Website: lowes
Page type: cart
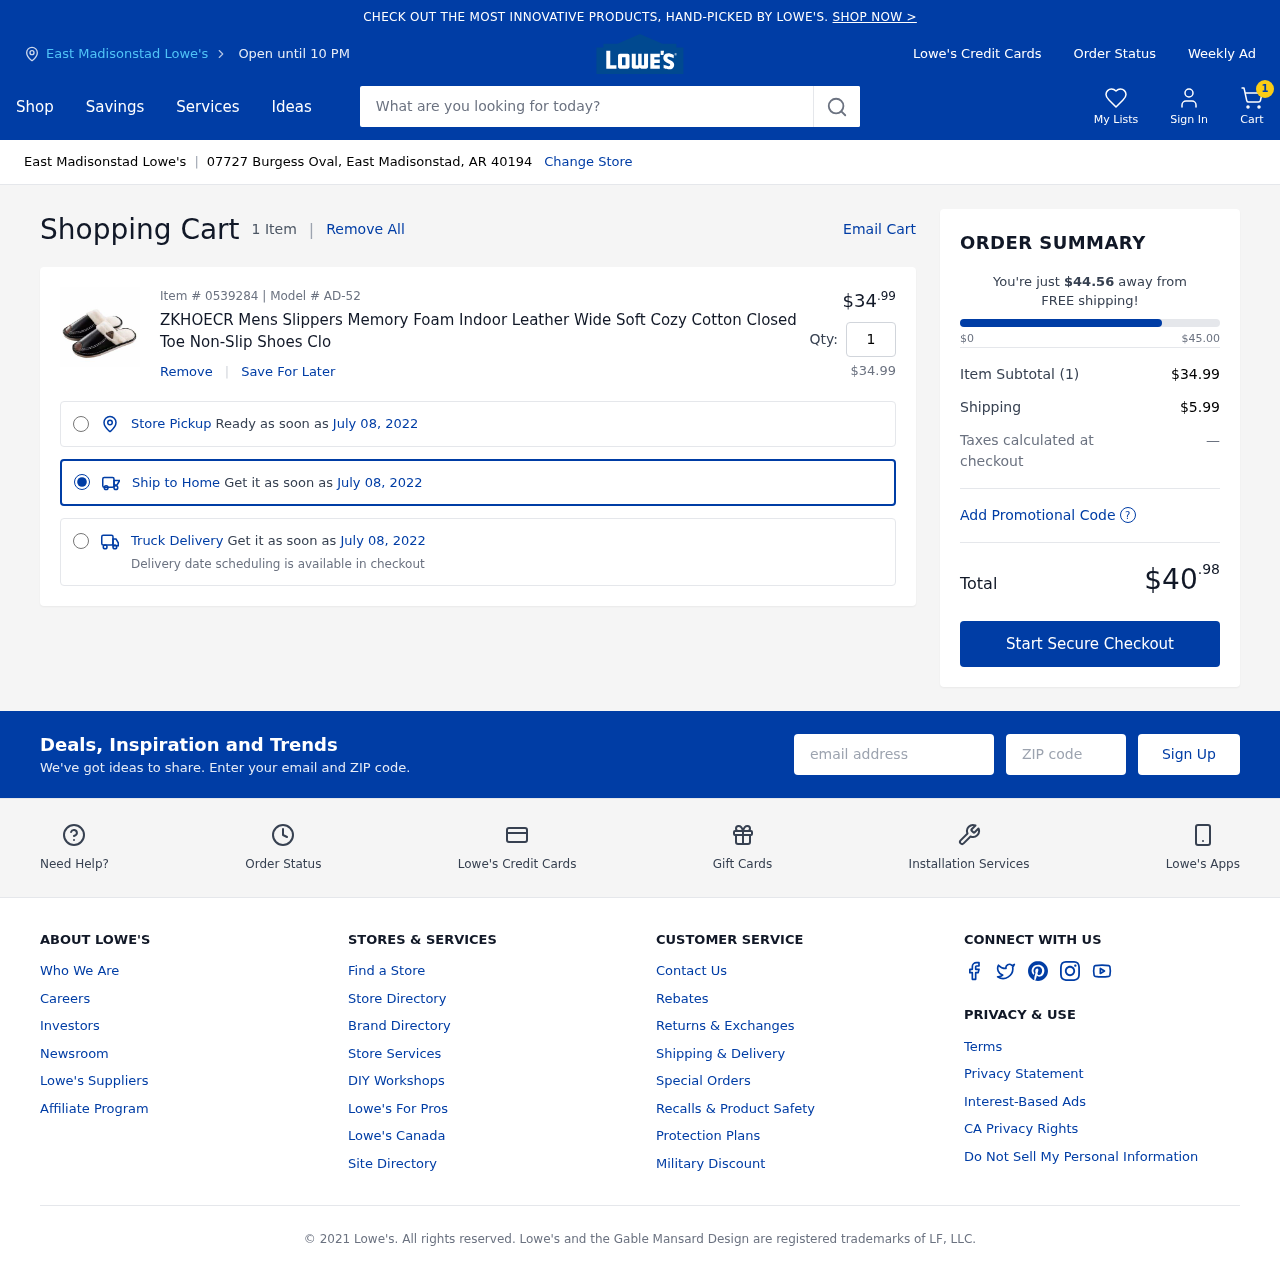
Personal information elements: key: PII_CITY
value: East Madisonstad Lowe's
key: PII_EMAIL
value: markhicks@hotmail.com
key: PII_POSTCODE
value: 40194
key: PII_STREET
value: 07727 Burgess Oval
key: PII_CITY_STATE_ZIP
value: East Madisonstad, AR 40194
Product elements: key: PRODUCT1_NAME
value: ZKHOECR Mens Slippers Memory Foam Indoor Leather Wide Soft Cozy Cotton Closed Toe Non-Slip Shoes Clo
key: PRODUCT1_PRICE
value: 34.99
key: PRODUCT1_QUANTITY
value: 1
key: PRODUCT1_SUBTOTAL
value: $34.99
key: PRODUCT_ITEM_NUMBER
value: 0539284
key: PRODUCT_MODEL_NUMBER
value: AD-52
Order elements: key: ORDER_NUM_ITEMS
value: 1
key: ORDER_NUM_ITEMS
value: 1 Item
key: ORDER_DELIVERY_DATE
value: July 08, 2022
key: ORDER_SUBTOTAL
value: $34.99
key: ORDER_SHIPPING_COST
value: $5.99
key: ORDER_TOTAL
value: $40.98
Search elements: key: HEADER_SEARCH
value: What are you looking for today?